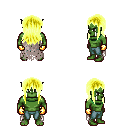
a pixel art fantasy rpg character, male body template, orc, green skin, gray tattered cape, teal pants, gold unkempt hairstyle, gold gloves, four views (front, back, left, right), 2x2 character sprite sheet, small pixel art, hard edges, no anti-aliasing